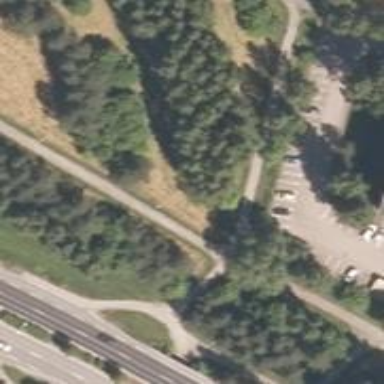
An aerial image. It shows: Path.